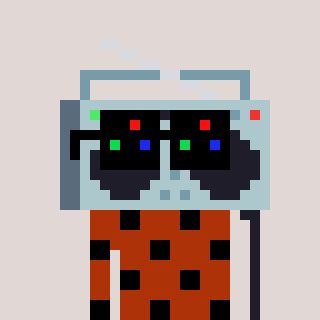
a pixel art character with square black sunglasses, a boombox-shaped head and a hotbrown-colored body on a warm background